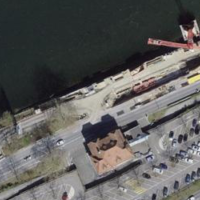
EUNIS habitat code: 15
Species observed at this site:
Chroicocephalus ridibundus
Certhia brachydactyla
Grus grus
Cygnus olor
Anas platyrhynchos
Prunella vulgaris
Urtica dioica
Fringilla coelebs